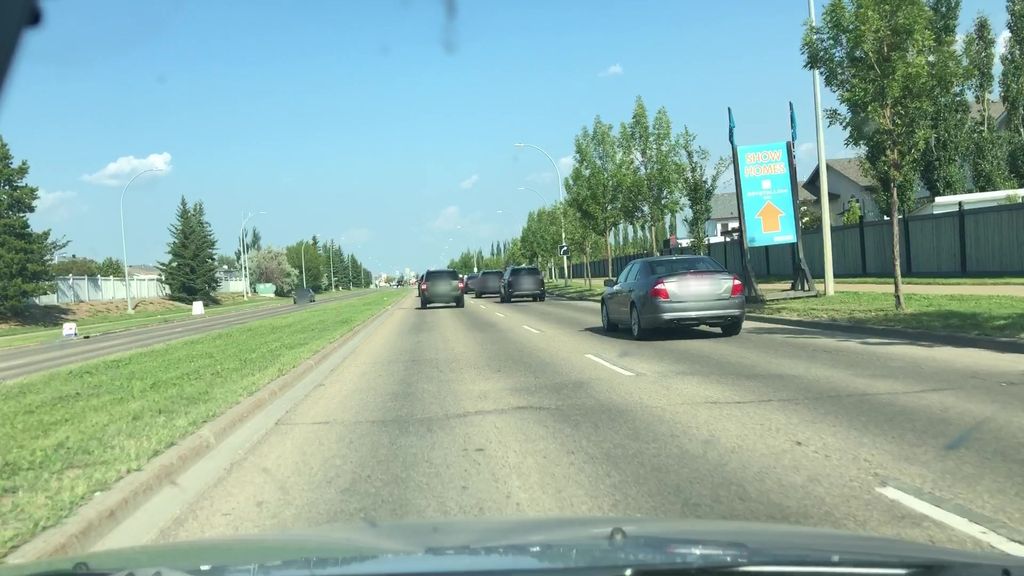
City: edmonton